Question: For a spreadsheet that contains several sheets, I have a script with which I can delete data in all sheets from certain ranges at the push of a button.
Now I have a main spreadsheet that is linked to several other spreadsheets (and the sheets they contain) (import range, queries, etc.).
Is it possible to delete data in certain ranges by script at the push of a button in the connected spreadsheets, whereby I would like to trigger this from the main spreadsheet?!
The data that is to be deleted from the sheets using the script is manual user input and therefore does not come from the main spreadsheet. The Ranges/Cells that should be deleted are different between Sheet 1.A and 1.B
Attached a graph for better understanding:

My script so far is:
'''
function onOpen() {
SpreadsheetApp.getUi()
.createMenu('Delete User Input Data')
.addItem(
'Delete Data now',
'userActionResetMultipleSheetsByRangesAddresses'
)
.addToUi();
}
function userActionResetMultipleSheetsByRangesAddresses() {
var sheetNames = [
{ name: 'Sheet1.A', rangesAddressesList: ['Y3:AG99'] },
{ name: 'Sheet1.B', rangesAddressesList: ['AI3:AX99'] },
];
sheetNames.forEach(function(sn) {
var sheet = SpreadsheetApp.getActive().getSheetByName(sn.name);
if (sheet) {
resetByRangesList_(sheet, sn.rangesAddressesList);
}
});
}
function resetByRangesList_(sheet, rangesAddressesList) {
sheet.getRangeList(rangesAddressesList).clearContent();
}
'''
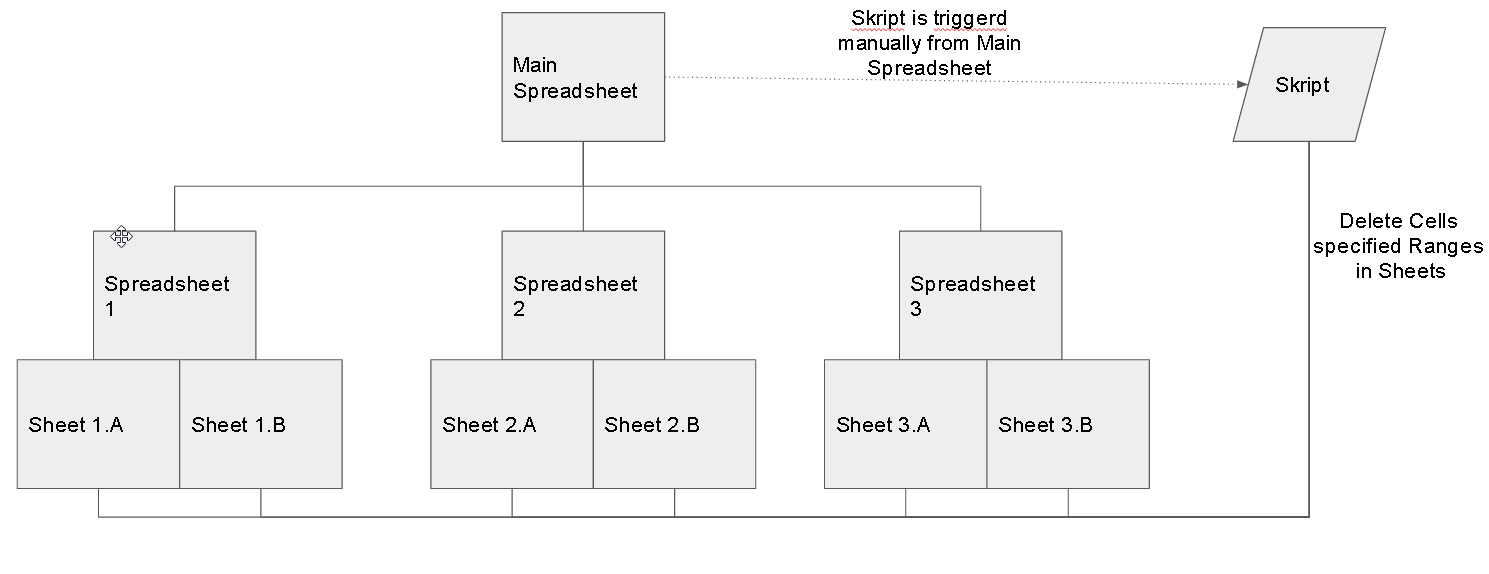
Answer: I think you could use something like this:
'''
function userActionResetMultipleSheetsByRangesAddresses() {
var ss=[{id:'',name:'Sheet1.A', rangesAddressesList: ['Y3:AG99'] },{id:'',name:'Sheet1.B',rangesAddressesList: ['AI3:AX99'] },
{id:'',name:'Sheet2.A', rangesAddressesList: ['Y3:AG99'] },{id:'',name:'Sheet2.B',rangesAddressesList: ['AI3:AX99'] },
{id:'',name:'Sheet3.A', rangesAddressesList: ['Y3:AG99'] },{id:'',name:'Sheet3.B',rangesAddressesList: ['AI3:AX99'] }
];
ss.forEach(function(e) {
var sheet = SpreadsheetApp.openById(e.id).getSheetByName(e.name);
if(sheet){
sheet.getRangeList(e.rangesAddressesList).clearContent();
}
});
}
'''
You will just have to add the spreadsheet ids and correct the rest of the sheet names and ranges.